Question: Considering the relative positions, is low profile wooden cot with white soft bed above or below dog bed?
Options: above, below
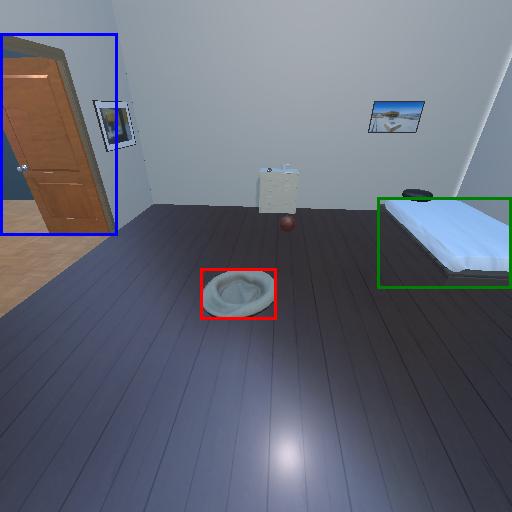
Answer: above